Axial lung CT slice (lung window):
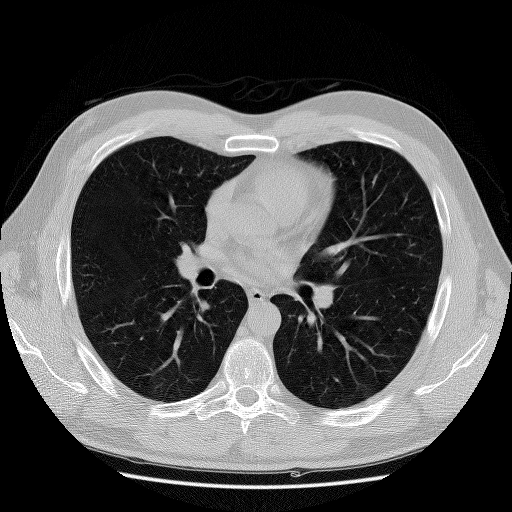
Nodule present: no